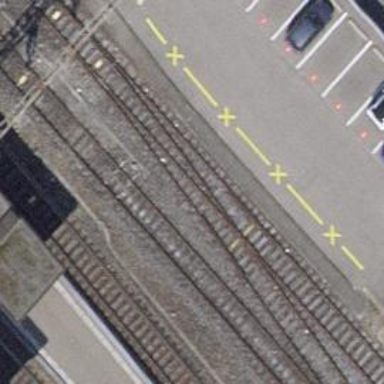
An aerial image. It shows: Single-track railway yard.